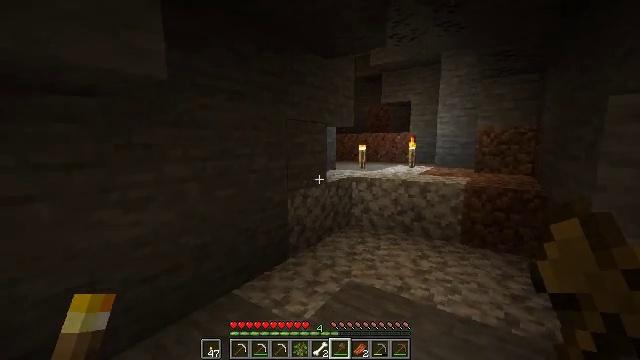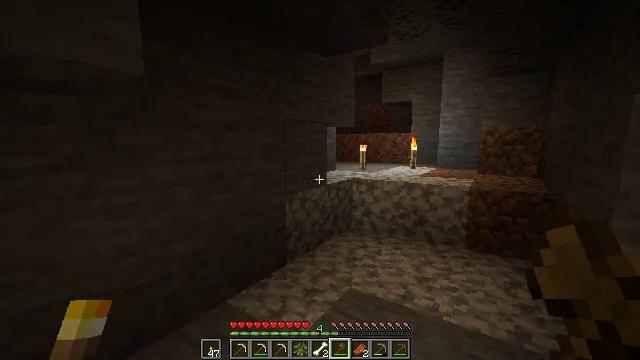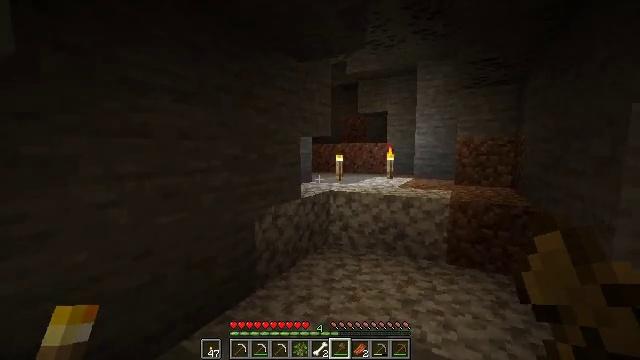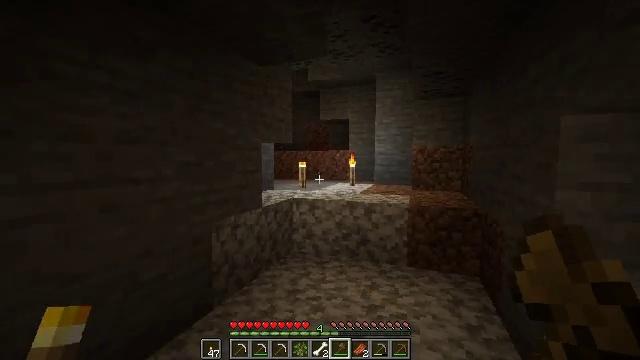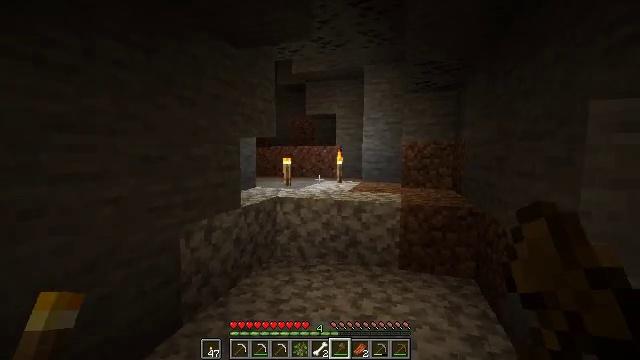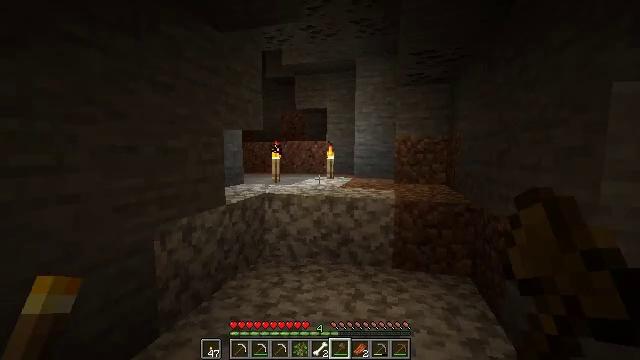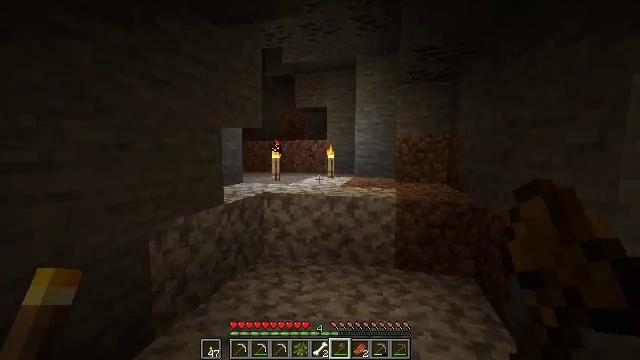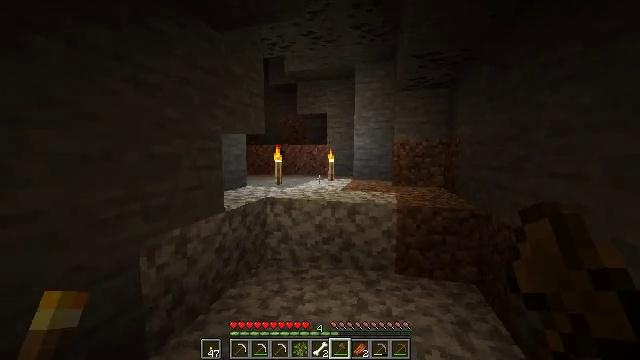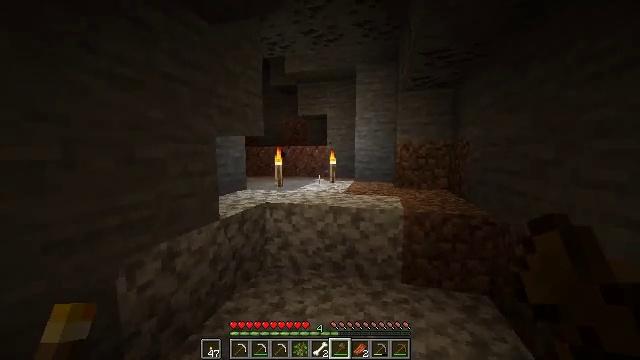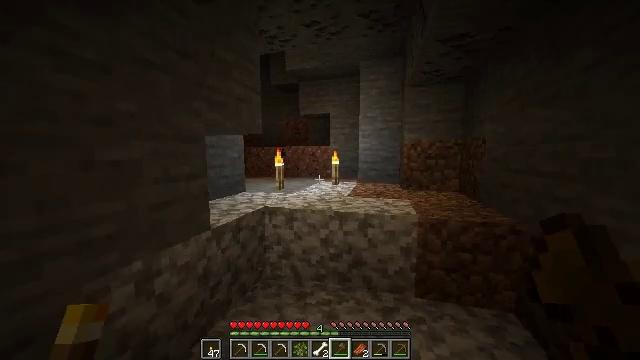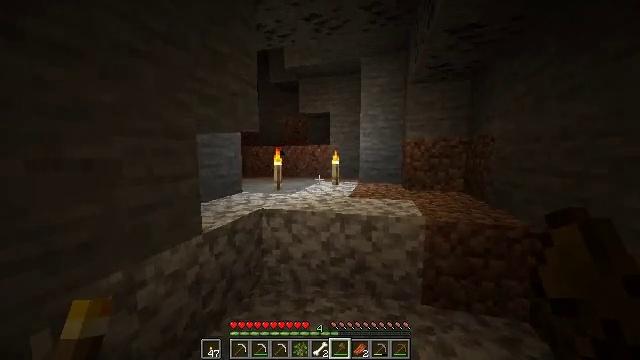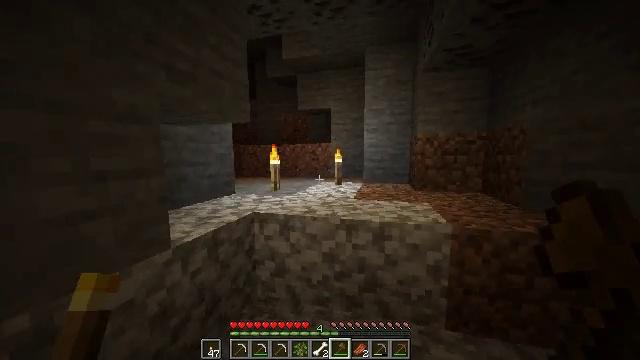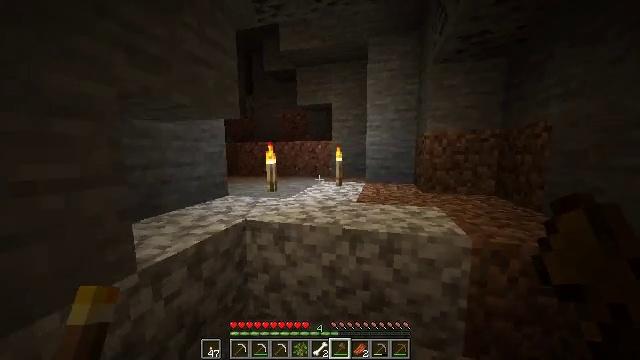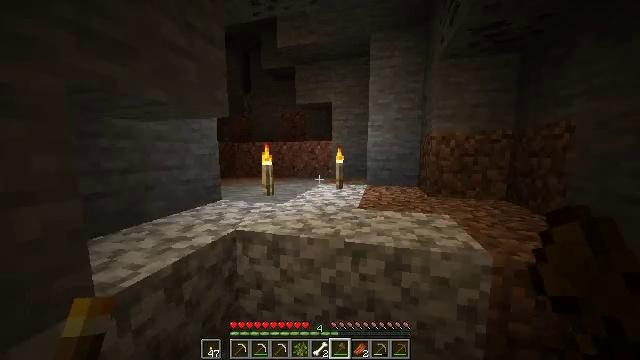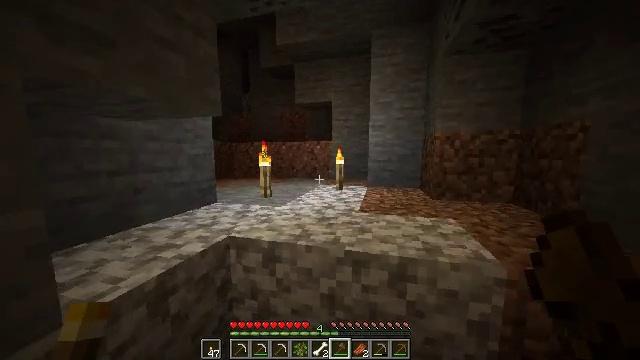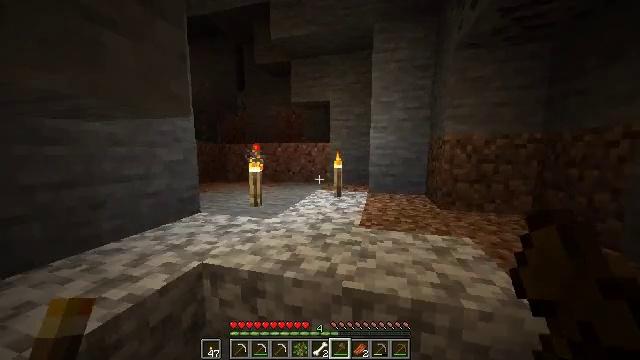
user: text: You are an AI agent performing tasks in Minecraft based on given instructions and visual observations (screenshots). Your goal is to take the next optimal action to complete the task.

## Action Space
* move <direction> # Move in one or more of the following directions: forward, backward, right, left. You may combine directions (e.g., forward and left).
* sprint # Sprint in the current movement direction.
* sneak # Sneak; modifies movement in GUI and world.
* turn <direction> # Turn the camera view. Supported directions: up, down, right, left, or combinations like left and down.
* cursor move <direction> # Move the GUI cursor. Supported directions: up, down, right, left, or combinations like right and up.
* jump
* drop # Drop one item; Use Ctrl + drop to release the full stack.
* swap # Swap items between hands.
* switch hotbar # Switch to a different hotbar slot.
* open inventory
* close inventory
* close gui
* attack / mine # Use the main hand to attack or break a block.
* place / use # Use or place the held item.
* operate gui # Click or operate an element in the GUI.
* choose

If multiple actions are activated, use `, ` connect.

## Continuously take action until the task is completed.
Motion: motion action
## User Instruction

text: Extract mossy cobblestone using a pickaxe.
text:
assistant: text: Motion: move forward
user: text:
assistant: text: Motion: move forward, turn right and up
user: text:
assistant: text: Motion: move forward, turn right and up
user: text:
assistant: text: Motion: move forward, turn right
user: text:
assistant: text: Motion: move forward, sprint, turn right
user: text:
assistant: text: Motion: move forward, sprint
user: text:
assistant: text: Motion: move forward, sprint
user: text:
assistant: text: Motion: move forward, sprint
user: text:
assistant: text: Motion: move forward, sprint
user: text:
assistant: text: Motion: move forward, sprint
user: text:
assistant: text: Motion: move forward, sprint
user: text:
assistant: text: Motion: move forward, sprint
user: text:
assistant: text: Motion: move forward, sprint
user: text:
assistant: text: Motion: move forward, sprint
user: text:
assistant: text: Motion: move forward, sprint, jump
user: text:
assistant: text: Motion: move forward, sprint, jump
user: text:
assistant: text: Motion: move forward, sprint, turn left and up, jump
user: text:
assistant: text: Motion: move forward, sprint, jump
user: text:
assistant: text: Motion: move forward, turn left
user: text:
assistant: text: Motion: move forward
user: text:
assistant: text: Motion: move forward
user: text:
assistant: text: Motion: move forward and move right, turn left
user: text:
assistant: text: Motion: move forward and move right, turn left
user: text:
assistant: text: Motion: move forward and move right, turn left
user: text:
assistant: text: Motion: move right, turn left
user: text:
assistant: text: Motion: move right, turn left
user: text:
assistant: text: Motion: turn left
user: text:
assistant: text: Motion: turn left
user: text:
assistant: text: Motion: turn left and up
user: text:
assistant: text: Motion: turn left